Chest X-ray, PA view. Patient: 59 years old, sex F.
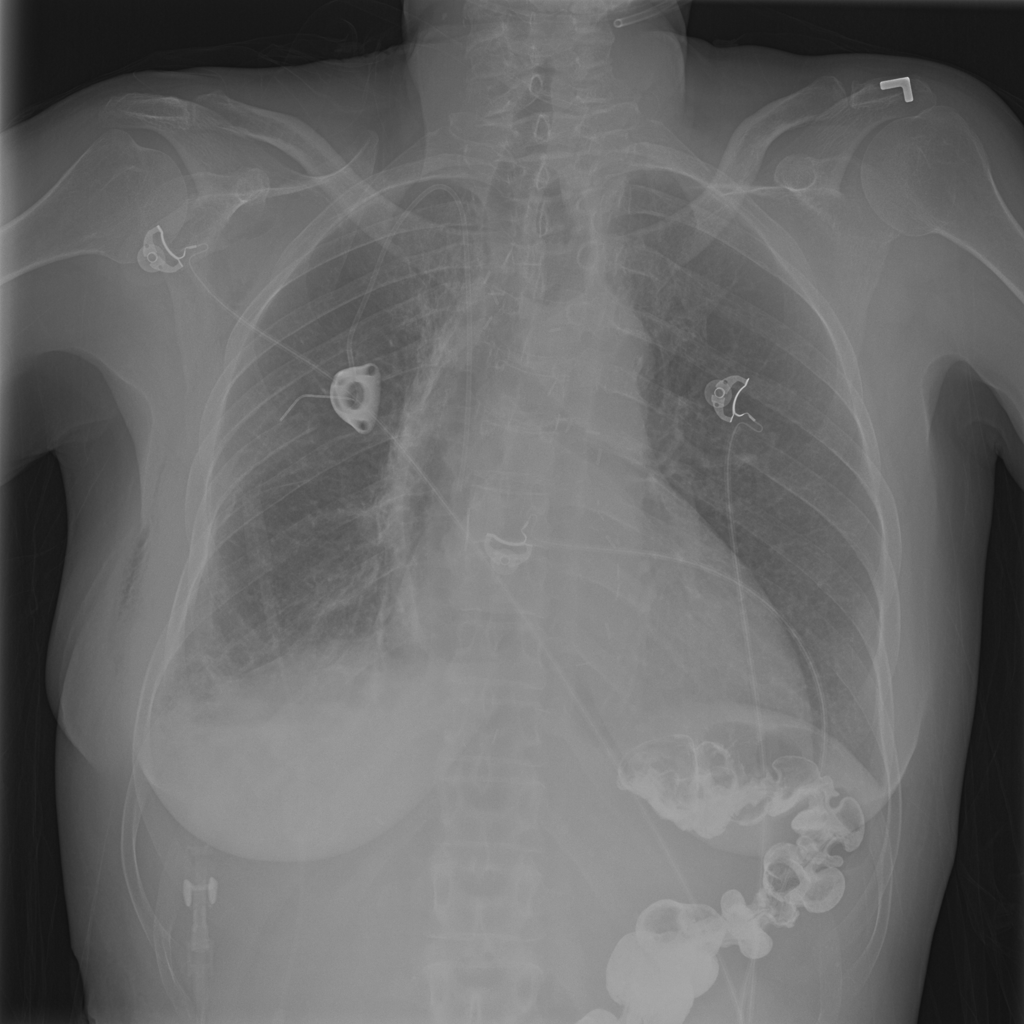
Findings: Emphysema